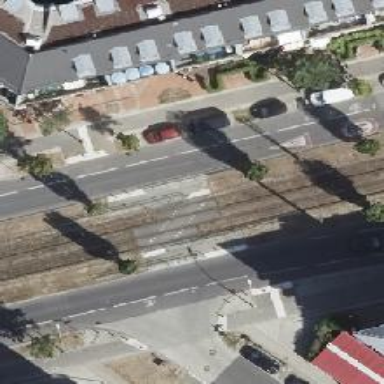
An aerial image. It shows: Uncontrolled tram crossing.